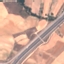
Land use / land cover: Highway